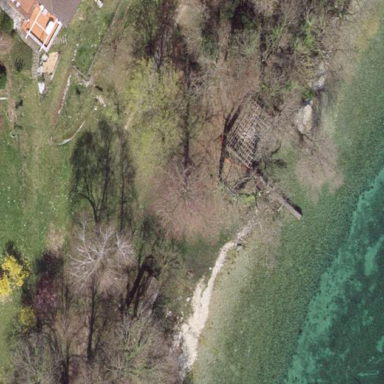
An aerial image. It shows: Grassy area near natural beach.